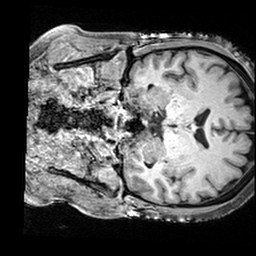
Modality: T1w
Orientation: coronal
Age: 67
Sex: female
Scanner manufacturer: siemens
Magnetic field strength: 3 T
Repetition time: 2.4 s
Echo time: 0.0022 s